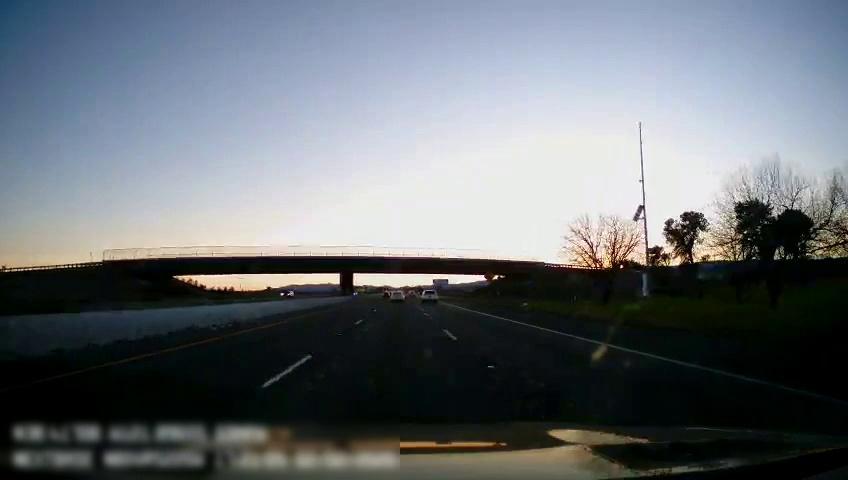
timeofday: Day
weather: Sunny
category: Drivable Space
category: Vehicles | Car
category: Vehicles | SUV
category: Vehicles | Car
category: Lanes | Current Lane
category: Lanes | Current Lane
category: Lanes | Alternate Lane
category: Lanes | Alternate Lane
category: Traffic | Signs
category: Traffic | Signs